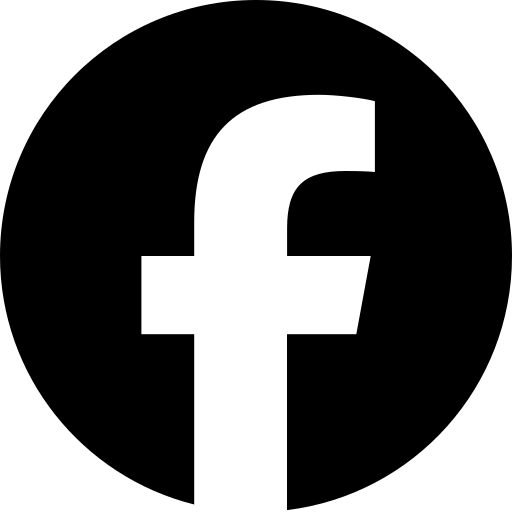
Tags: icon, FontAwesome, fa-icon, brand, facebook